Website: ulta-beauty
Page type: billing-address
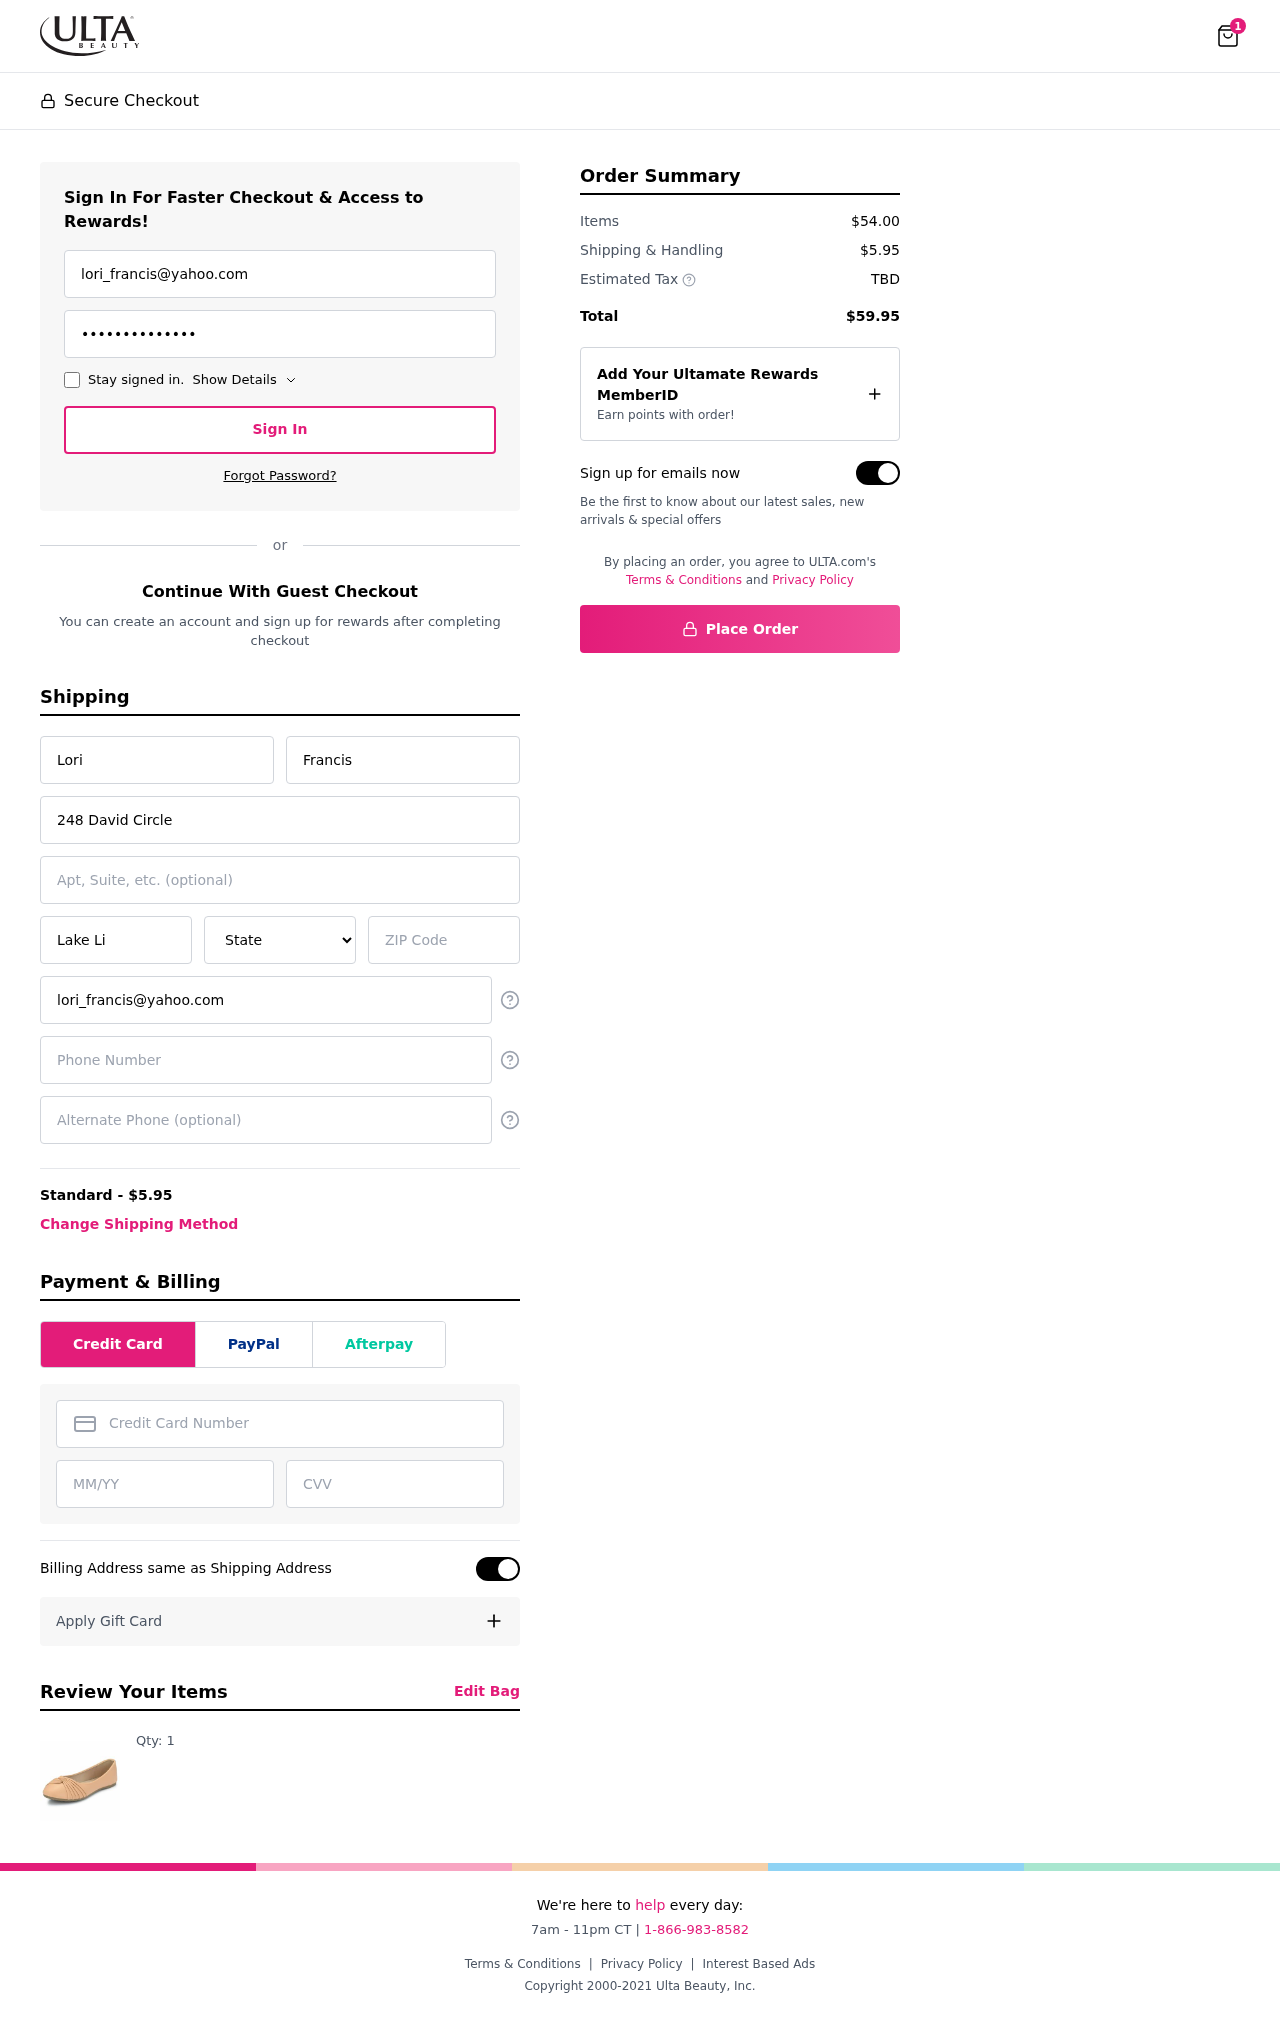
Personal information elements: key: PII_STATE
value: Pennsylvania
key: PII_EMAIL
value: lori_francis@yahoo.com
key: PII_FIRSTNAME
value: Lori
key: PII_LASTNAME
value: Francis
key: PII_STREET
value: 248 David Circle
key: PII_CITY
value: Lake Linda
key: PII_POSTCODE
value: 19445
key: PII_PHONE
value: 3952315426
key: PII_ALT_PHONE
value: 2555502085
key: PII_CARD_NUMBER
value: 3707 4527 5864 553
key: PII_CARD_EXPIRY
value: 11/29
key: PII_CARD_CVV
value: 0395
Product elements: key: PRODUCT1_QUANTITY
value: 1
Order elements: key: ORDER_NUM_ITEMS
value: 1
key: ORDER_SHIPPING_COST
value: $5.95
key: ORDER_SUBTOTAL
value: $54.00
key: ORDER_TOTAL
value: $59.95